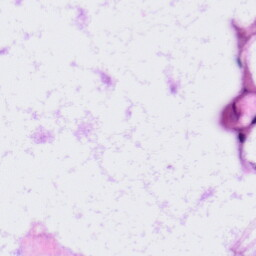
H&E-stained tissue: LymphNode